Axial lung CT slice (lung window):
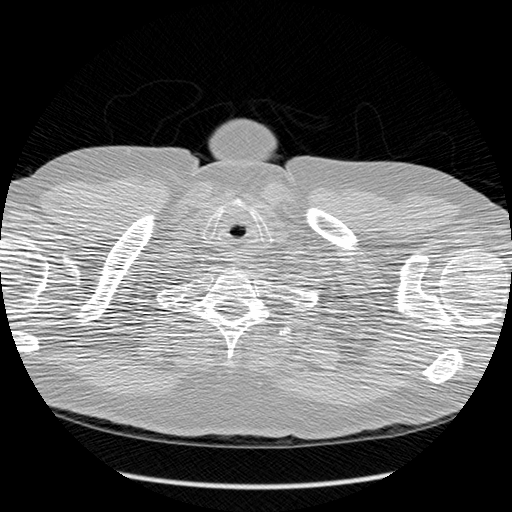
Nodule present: no